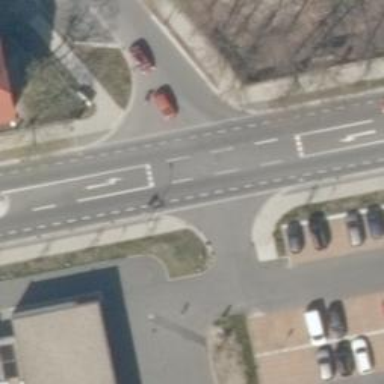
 featuring lane for cycling on both sides. There is kerb separating the cycling lane on the right side."